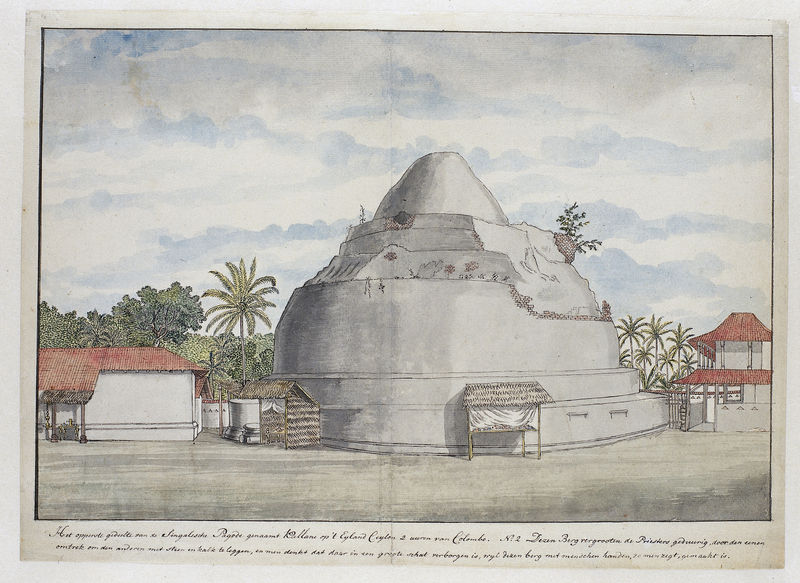
Titel: Kalyani stupa op Ceylon
Künstler: Jan Brandes
Standort: Amsterdam
Institution: Rijksmuseum
Schlagwörter: architecture, dessin, couleur, construction, exotique, grenier, exotisme, ethnologie